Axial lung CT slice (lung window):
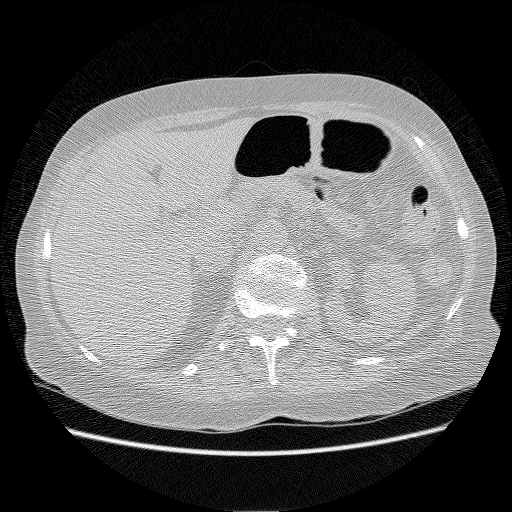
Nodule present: no